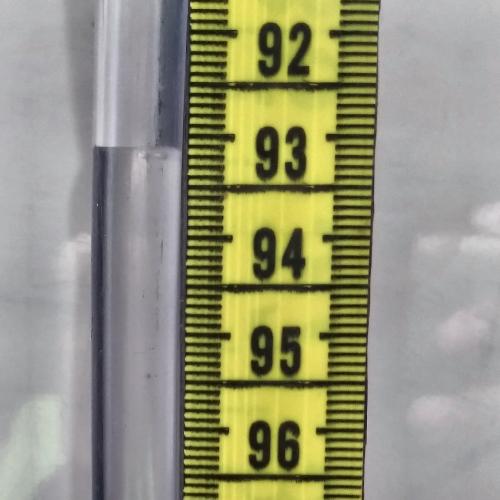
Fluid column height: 93.1 cm